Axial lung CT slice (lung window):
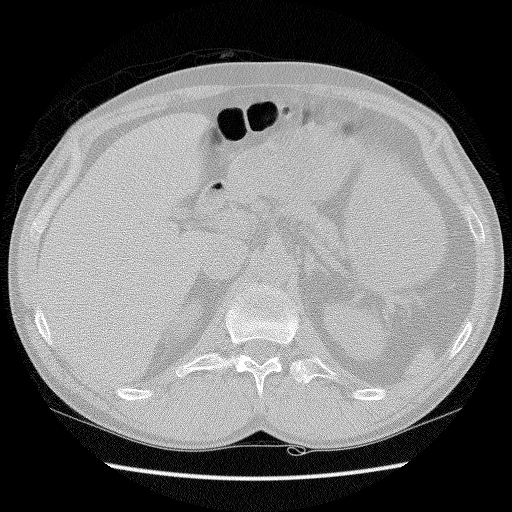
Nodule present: no